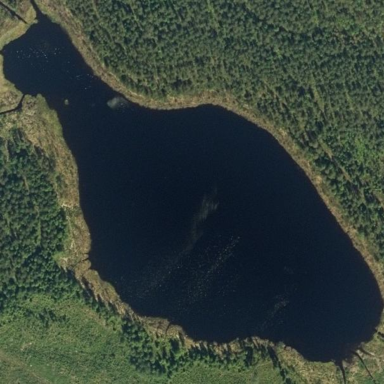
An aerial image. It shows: Serene lake surrounded by nature.